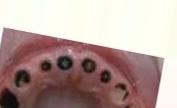
Condition: Caries